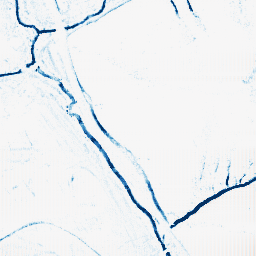
Category: morphological
Decomposition family: morphological_rect
Decomposition parameters: operation: closing
width: 5
height: 5
Upsampling method: fft_zeropad
Upsampling parameters: scale: 8
Upsampling scale: 8